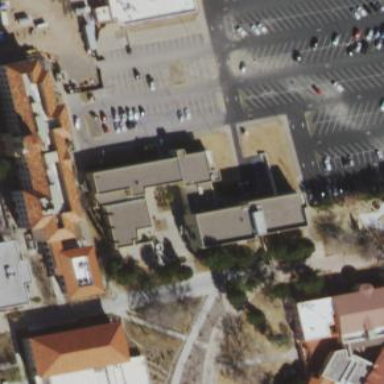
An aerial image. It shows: View of university building.